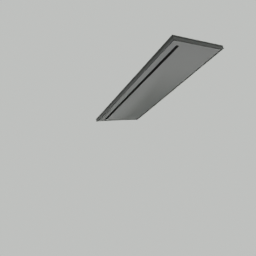
Label: architecture